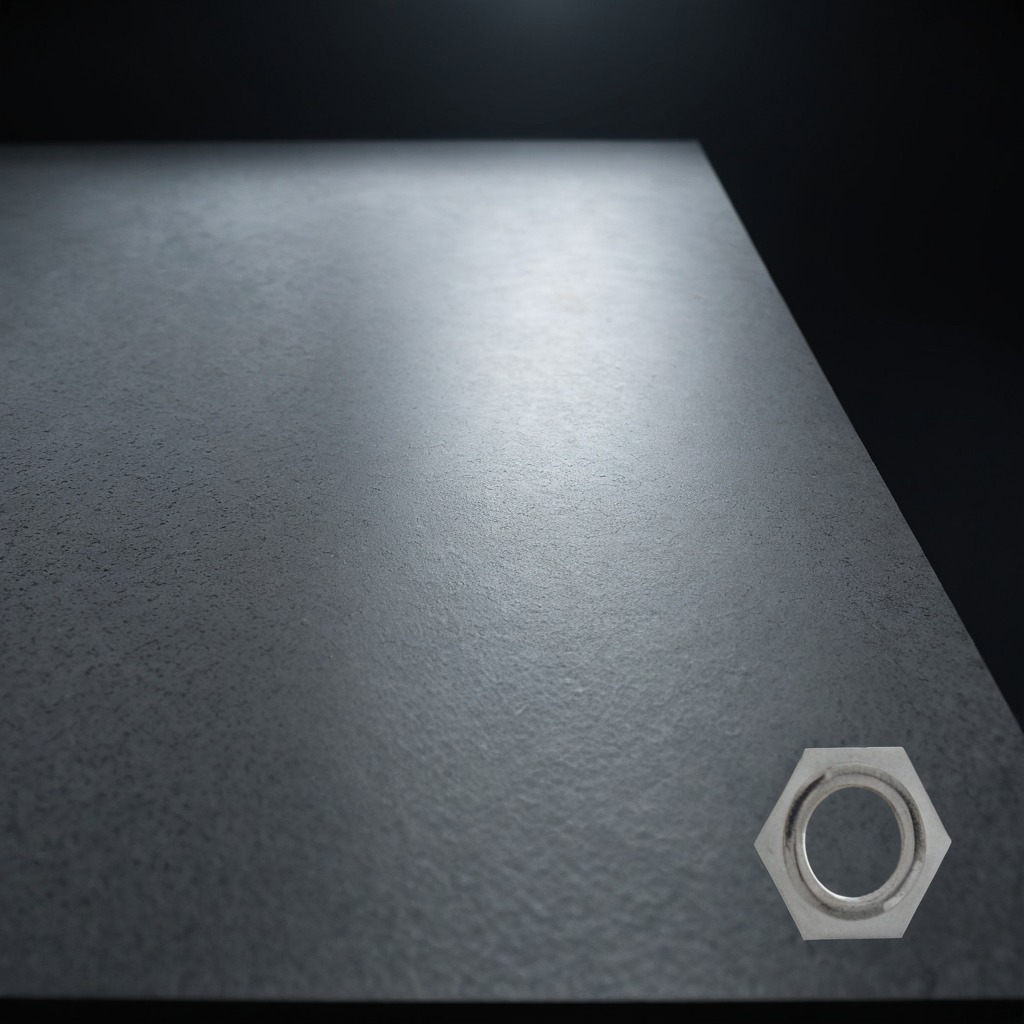
A metal nut is lying on a clean granite table inside a workshop at night.